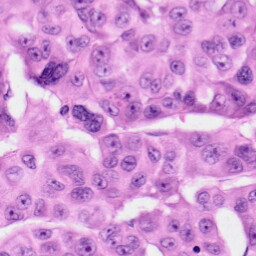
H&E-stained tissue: Skin